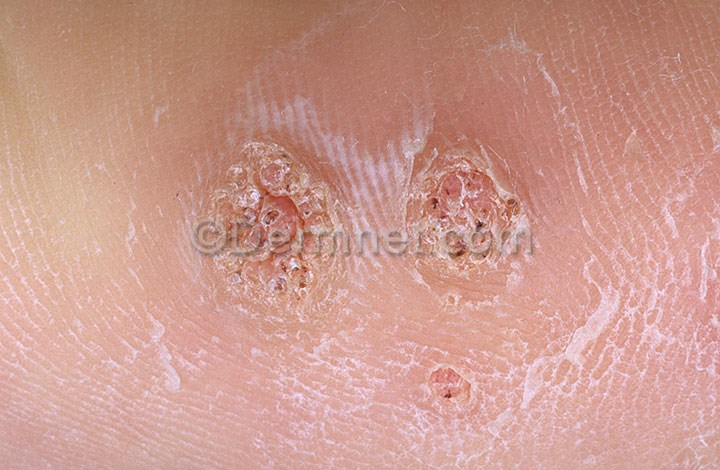
Disease: Warts Molluscum and other Viral Infections